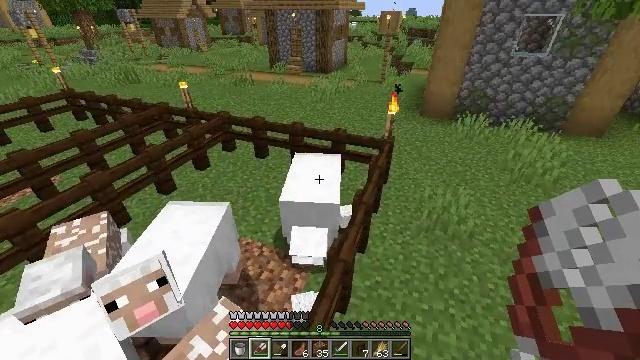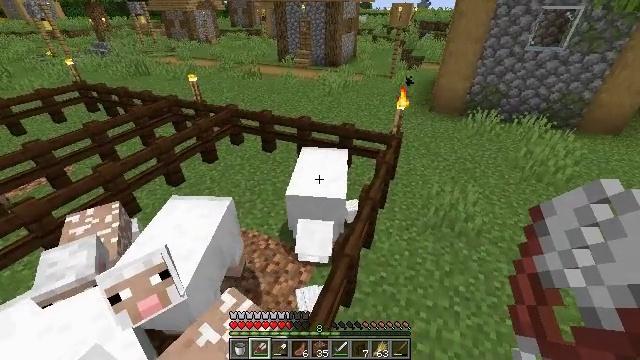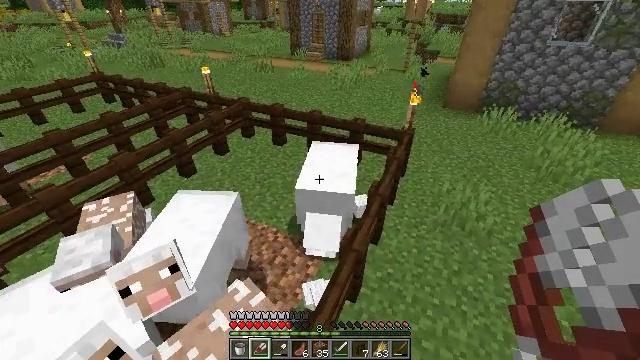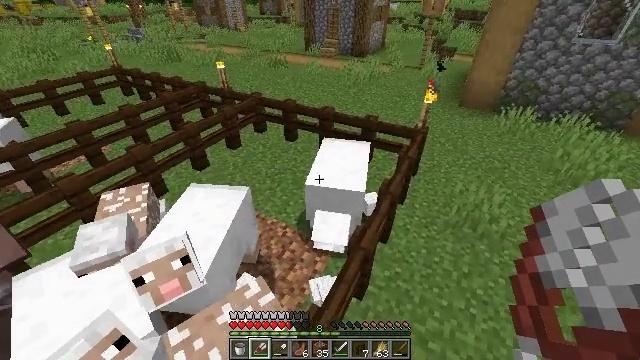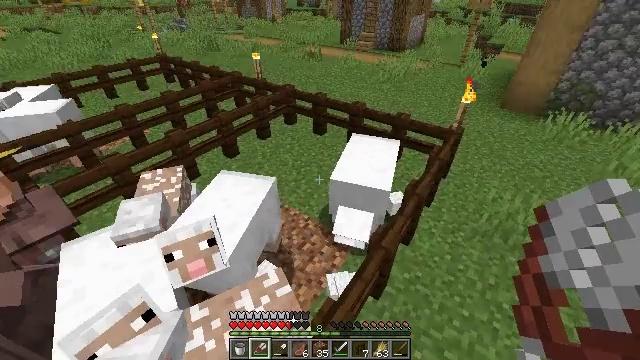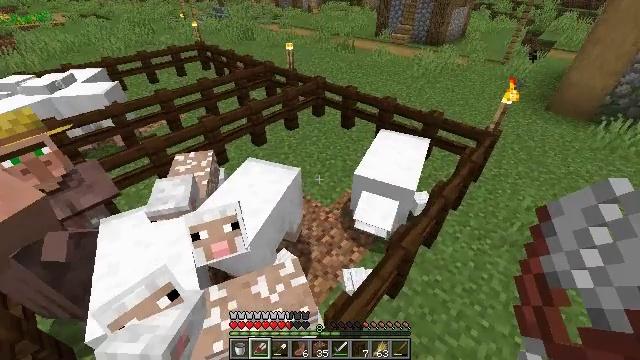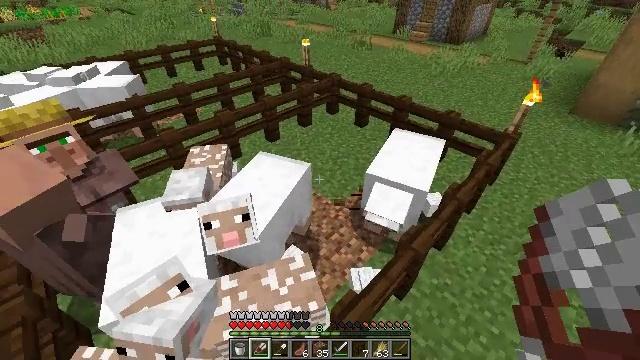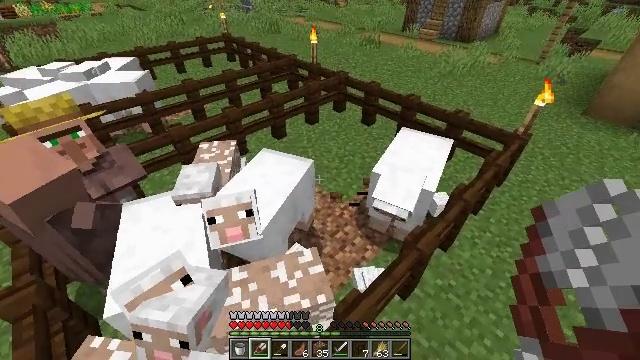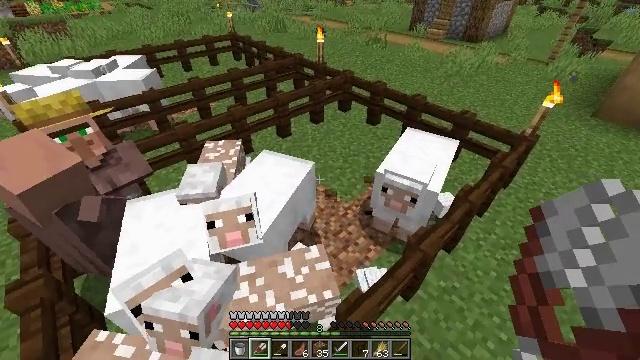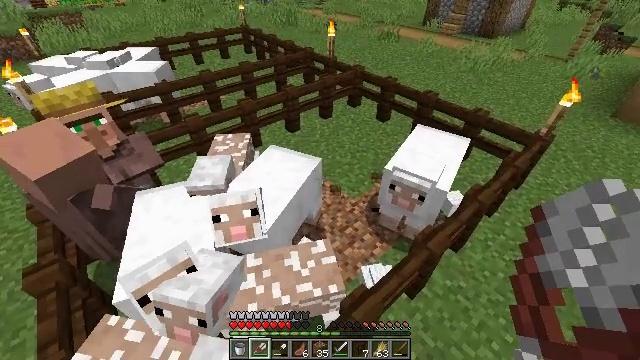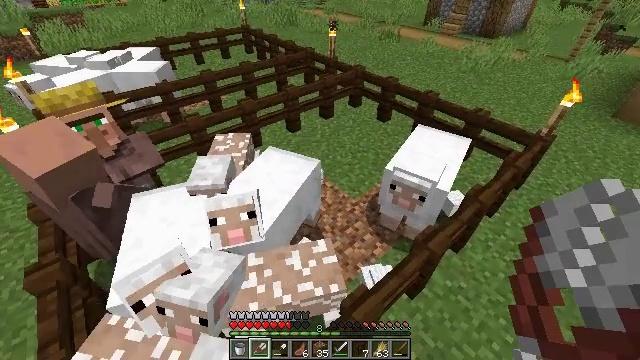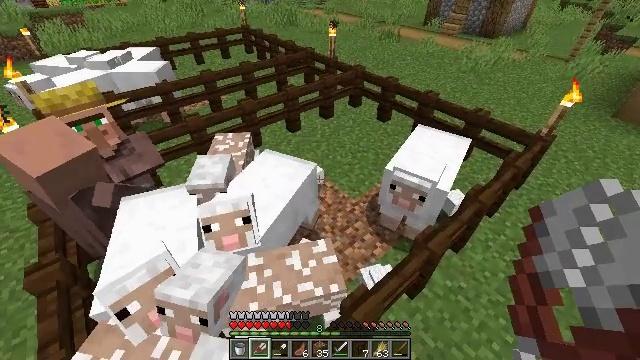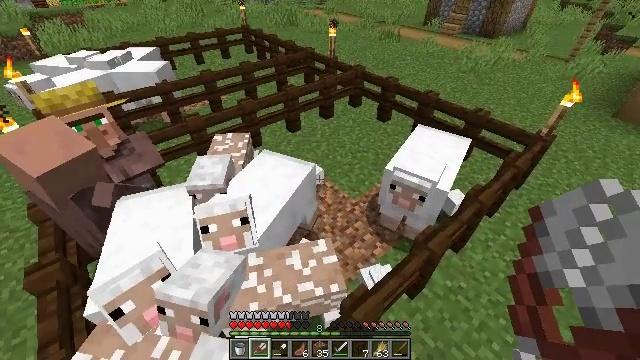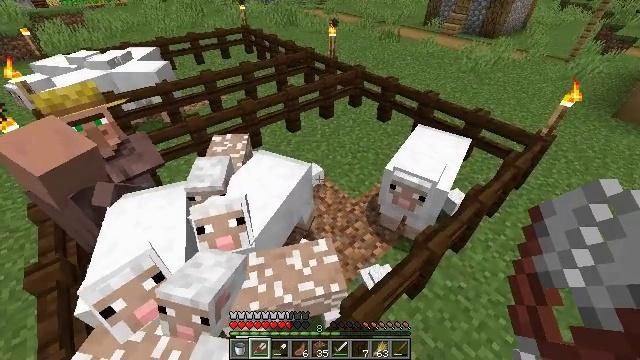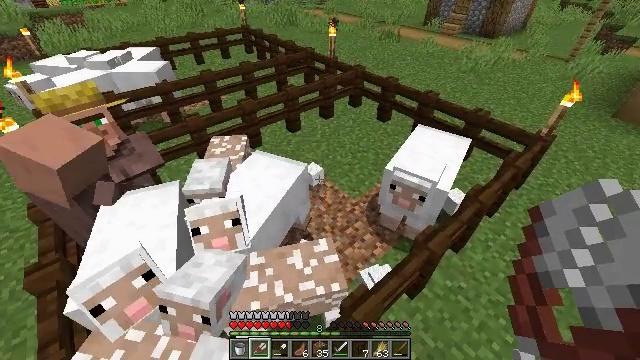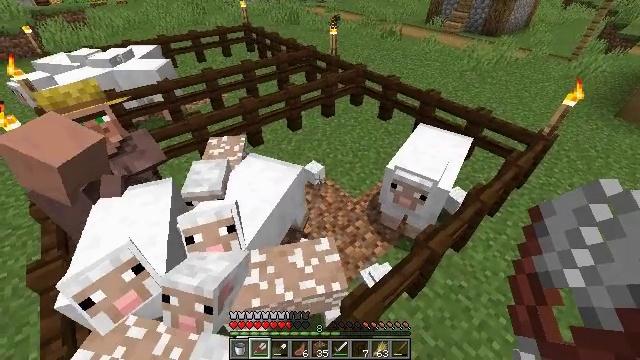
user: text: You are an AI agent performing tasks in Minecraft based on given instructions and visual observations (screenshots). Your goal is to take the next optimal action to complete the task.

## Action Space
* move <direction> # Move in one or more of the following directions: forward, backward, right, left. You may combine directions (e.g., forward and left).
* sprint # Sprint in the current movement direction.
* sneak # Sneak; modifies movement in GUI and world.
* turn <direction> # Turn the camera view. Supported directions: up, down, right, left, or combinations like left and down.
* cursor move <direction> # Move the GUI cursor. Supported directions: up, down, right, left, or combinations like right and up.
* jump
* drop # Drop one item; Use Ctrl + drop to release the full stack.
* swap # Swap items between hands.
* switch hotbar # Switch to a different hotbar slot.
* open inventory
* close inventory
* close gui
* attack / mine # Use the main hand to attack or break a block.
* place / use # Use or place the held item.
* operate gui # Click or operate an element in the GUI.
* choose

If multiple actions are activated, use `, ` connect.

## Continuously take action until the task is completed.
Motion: motion action
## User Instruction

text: Make a white carpet on the crafting table.
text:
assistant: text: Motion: turn left and down, use / place
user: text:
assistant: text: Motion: turn left and down, use / place
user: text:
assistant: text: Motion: turn left, use / place
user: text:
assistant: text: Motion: turn left and down, use / place
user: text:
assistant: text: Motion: turn left and down, use / place
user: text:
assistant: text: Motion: turn left, use / place
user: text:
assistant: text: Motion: turn left, use / place
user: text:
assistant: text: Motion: turn left
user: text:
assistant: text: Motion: turn left and down
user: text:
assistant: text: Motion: no_op
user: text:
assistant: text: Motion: no_op
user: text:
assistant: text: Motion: no_op
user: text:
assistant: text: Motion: no_op
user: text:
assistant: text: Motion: no_op
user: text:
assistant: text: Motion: sneak
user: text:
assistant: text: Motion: sneak
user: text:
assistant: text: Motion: sneak, turn left
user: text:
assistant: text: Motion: sneak, turn left
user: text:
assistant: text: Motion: sneak, turn left
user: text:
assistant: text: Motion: move forward, sneak, turn left
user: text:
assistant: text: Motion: move forward, sneak
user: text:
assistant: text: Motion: move forward, sneak, use / place
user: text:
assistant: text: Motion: move forward, sneak, turn left, use / place
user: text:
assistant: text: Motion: move forward, sneak, turn left, use / place
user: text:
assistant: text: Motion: move forward, sneak, turn left
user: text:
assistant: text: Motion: move forward, sneak, turn left, use / place
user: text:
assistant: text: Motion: sneak, turn left and down, use / place
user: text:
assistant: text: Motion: sneak, turn left, use / place
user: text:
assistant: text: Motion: sneak, turn left, use / place
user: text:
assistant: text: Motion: sneak, turn left